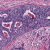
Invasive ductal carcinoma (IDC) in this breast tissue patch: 0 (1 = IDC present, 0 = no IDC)